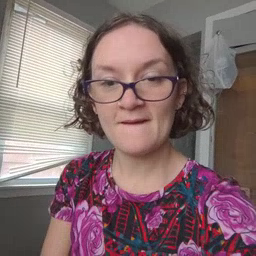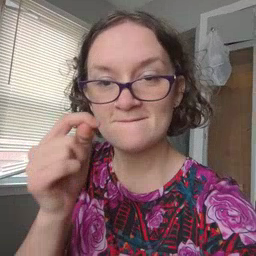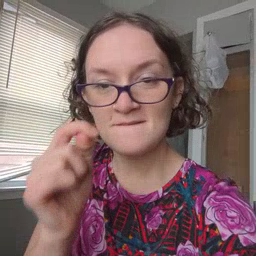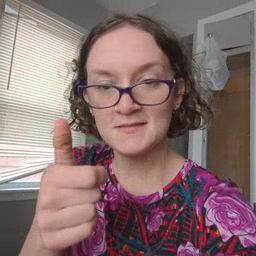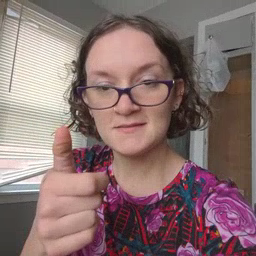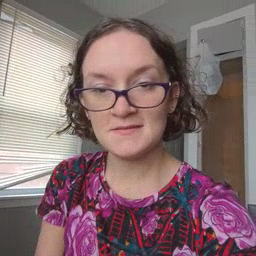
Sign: fast